Interaction volume radius: 10 \u00c5
Interaction volume height: 30 \u00c5
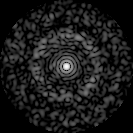
Disorder parameter: 0.8468